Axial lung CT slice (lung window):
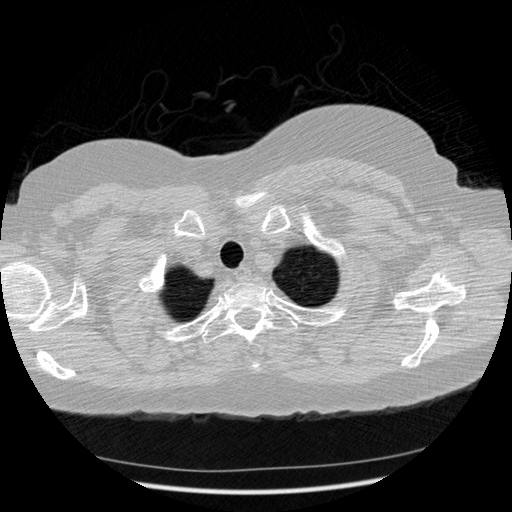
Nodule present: no